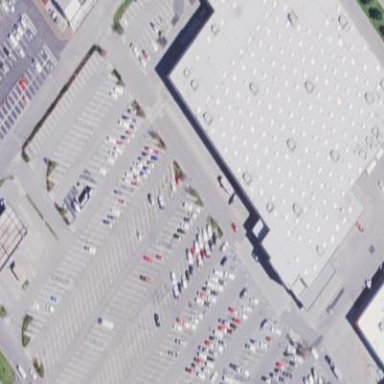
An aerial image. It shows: Retail building with wholesale shop.